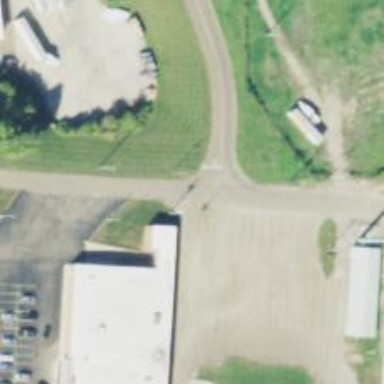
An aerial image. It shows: Alley classified as service road.